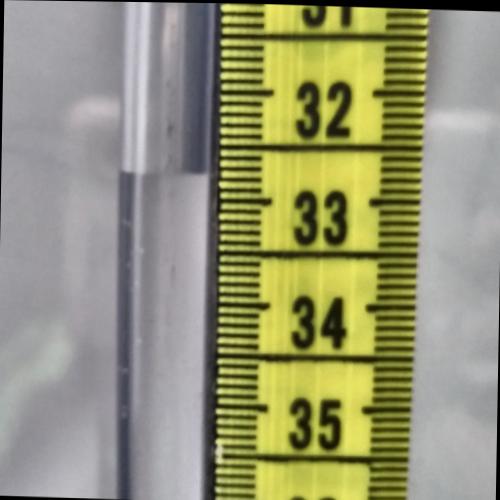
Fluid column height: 32.8 cm